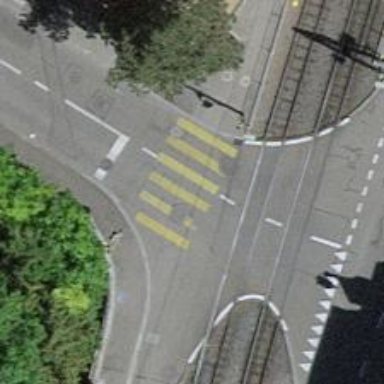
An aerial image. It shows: Uncontrolled zebra crossing on the road.